Question: Here's a small piece of html code:
'''
<nav class="navbar navbar-default navbar-fixed-top" role="navigation">
<div class="container">
<div class="collapse navbar-collapse" id="div1">
<ul class="nav navbar-nav">
<li>
<a href="#" class="navbar-brand">site</a>
</li>
<li>
<a href="#">link1</a>
</li>
<li>
<a href="#">link2</a>
</li>
<li>
<a href="#">link3</a>
</li>
<li>
<a href="#">link4</a>
</li>
<li>
<a href="#">link5</a>
</li>
</ul>
<ul class="nav navbar-nav navbar-right">
<li>
<a href="#">Logoff</a>
</li>
</ul>
</div>
</div>
</nav>
<div class="container">
<div class="row">
<h1>Hello, world!</h1>
</div>
</div>
'''
The fixed-top navbar stays on top of the hello,world, like shown on the picture.
If i use just the navbar and navbar-default classes, the "hello, world" will appear normally. How can i make it appear normally?
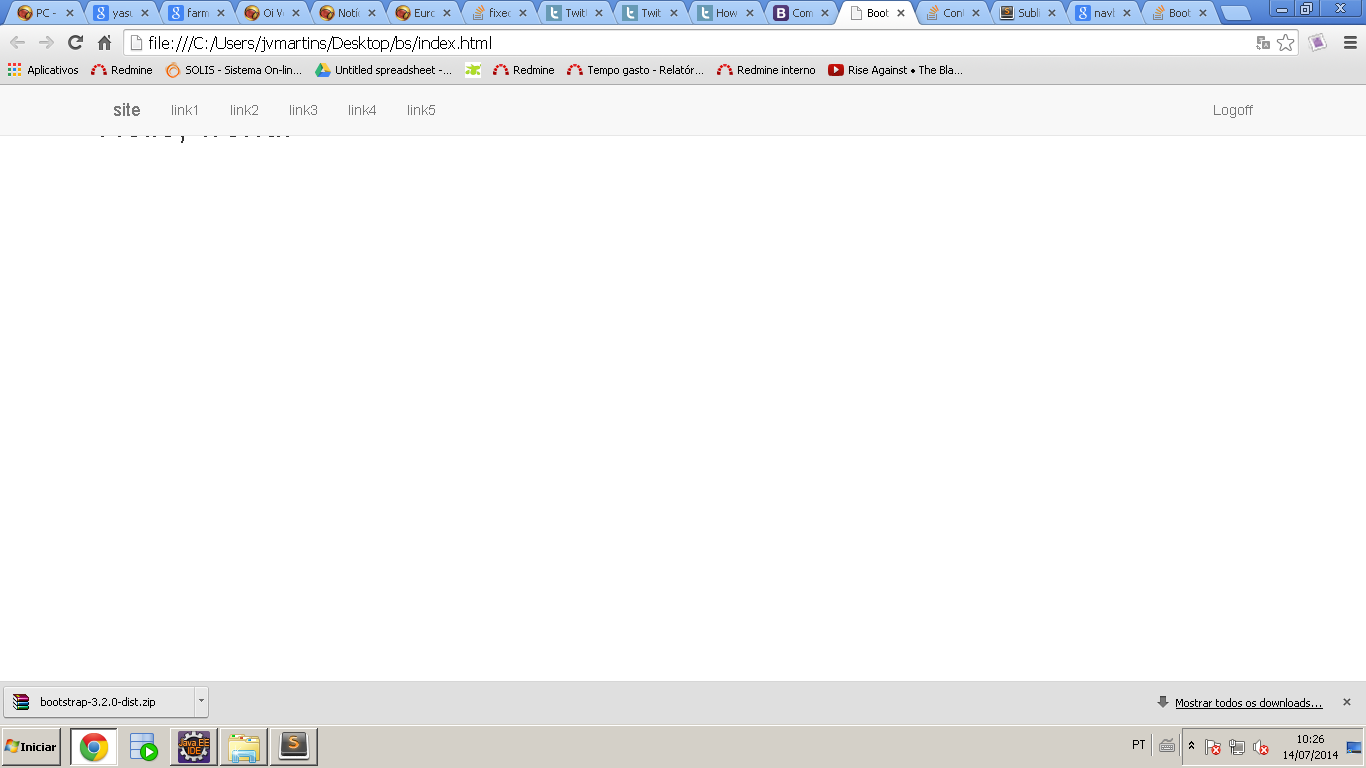
Answer: '.navbar-fixed-*' classes makes the navigation bar <URL>, i.e. it moves along with your page while you're scrolling. This type of positioning takes it out of the document's flow, that's why the rest of the page behaves like it isn't there.
To fix your problem you should add some padding to the top of your page:
'''
body {
padding-top: 70px;
}
'''
as advised in Bootstrap's <URL>.